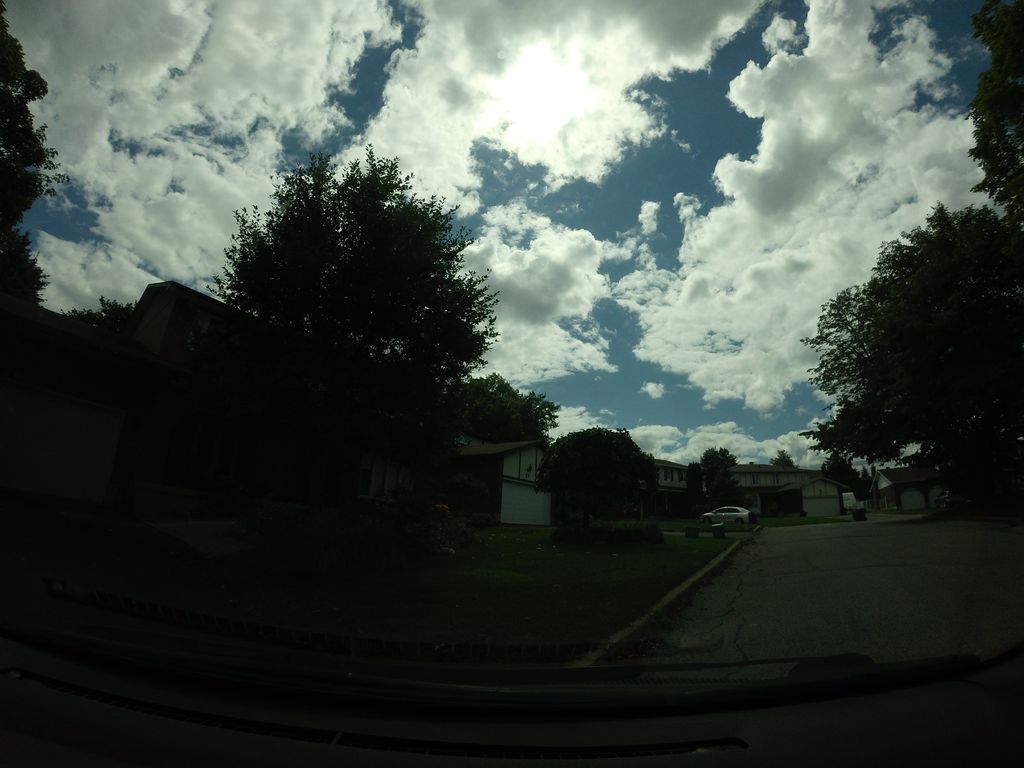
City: ottawa-gatineau